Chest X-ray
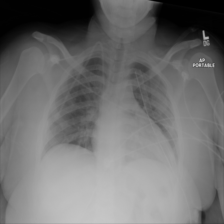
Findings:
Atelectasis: negative
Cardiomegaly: negative
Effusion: negative
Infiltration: negative
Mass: negative
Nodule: negative
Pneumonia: negative
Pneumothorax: negative
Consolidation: negative
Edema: negative
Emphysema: negative
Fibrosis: negative
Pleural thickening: negative
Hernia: negative